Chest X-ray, AP view. Patient: 67 years old, sex F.
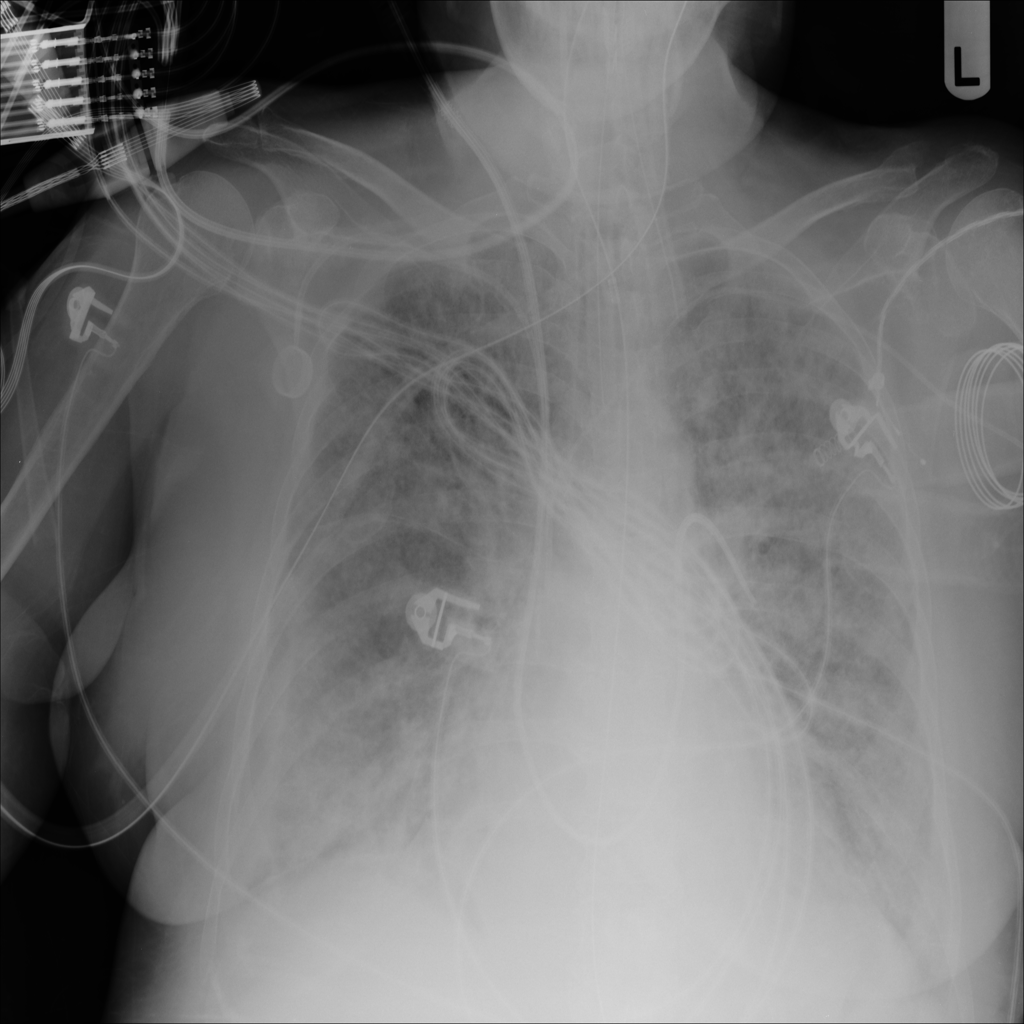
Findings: Edema, Effusion, Infiltration